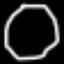
Label: octagon